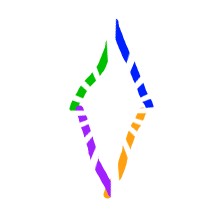
Shape: rhombus